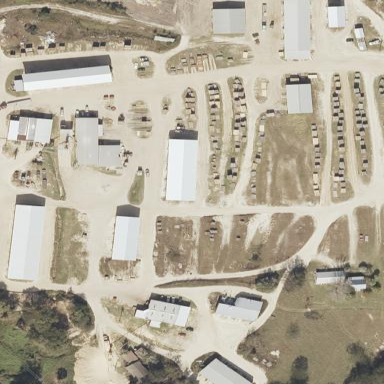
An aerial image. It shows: Industrial area designated as lumber yard.